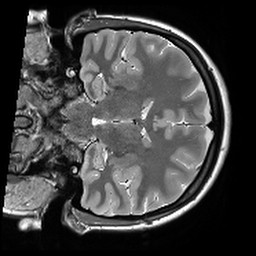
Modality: T2starw
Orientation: coronal
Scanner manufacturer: siemens
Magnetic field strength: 3 T
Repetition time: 8.1 s
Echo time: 0.05 s